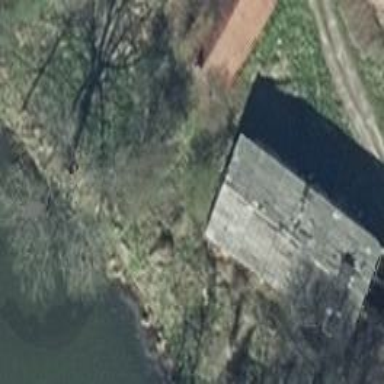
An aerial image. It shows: Historic watermill building.